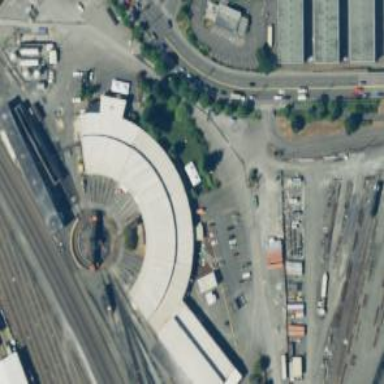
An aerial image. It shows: Roundhouse building next to railway.